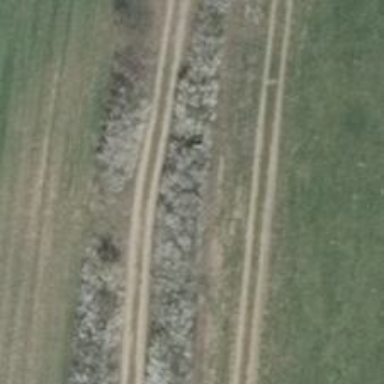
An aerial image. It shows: Dirt track road with grade 4 track type.